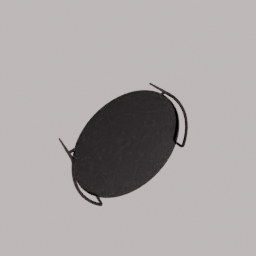
Label: furniture